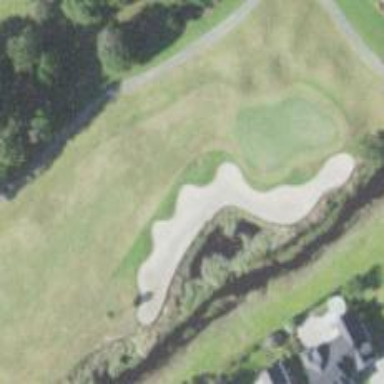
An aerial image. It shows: Sand bunker on golf course.